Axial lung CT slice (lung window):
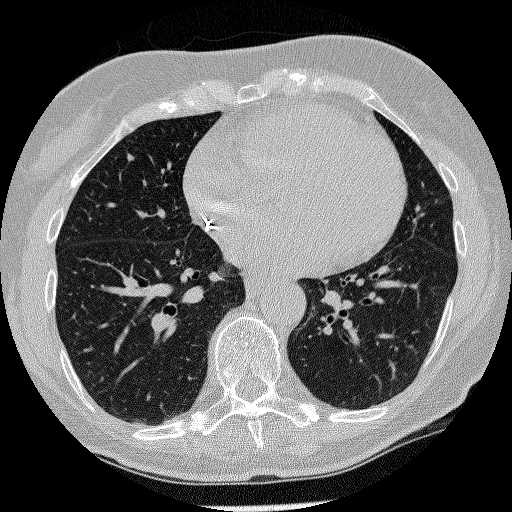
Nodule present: yes
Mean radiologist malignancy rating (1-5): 3.5